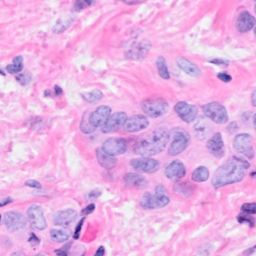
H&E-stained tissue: Breast